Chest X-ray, AP view. Patient: 20 years old, sex M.
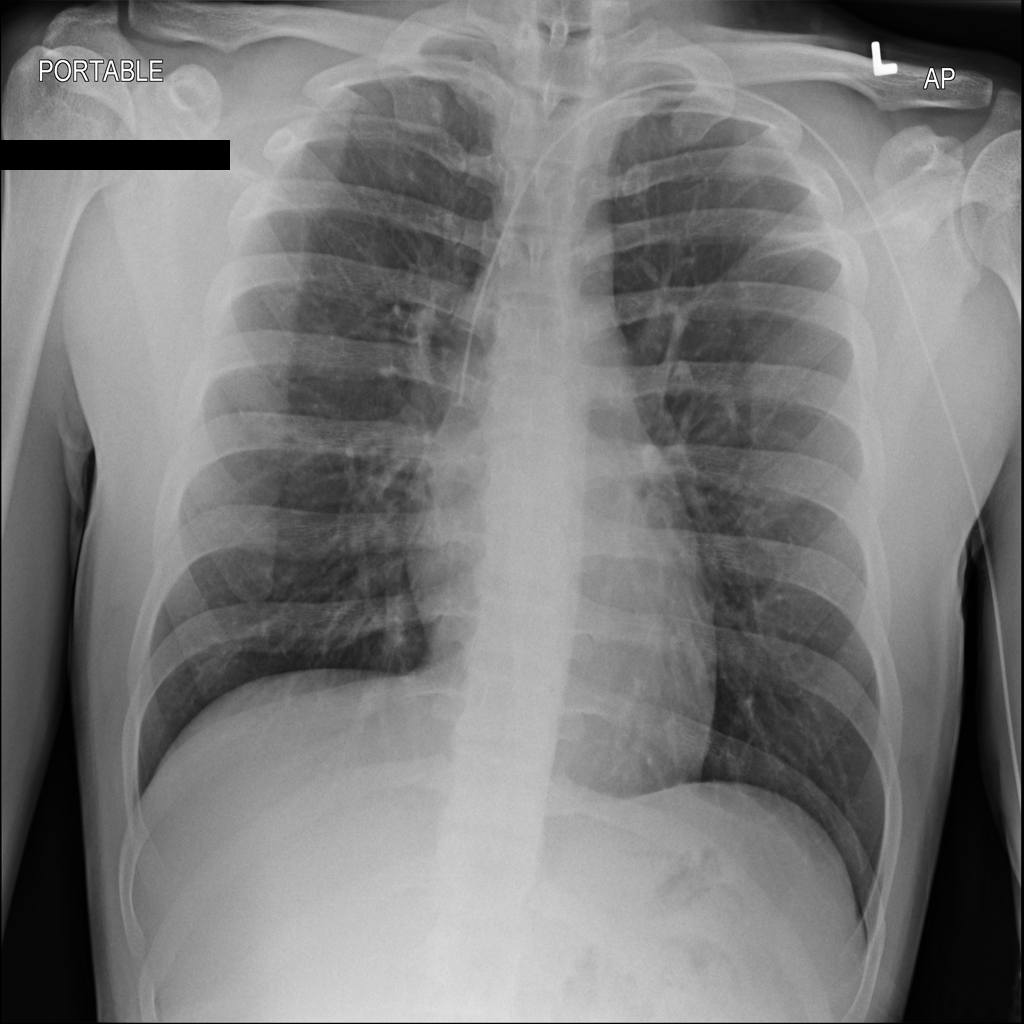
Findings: No Finding